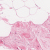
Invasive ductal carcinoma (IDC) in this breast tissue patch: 0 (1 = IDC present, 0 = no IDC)